如图，直角梯形 \(ABCD\) 与梯形 \(EFCD\) 全等，其中 \(AB \parallel CD \parallel EF\)，\(AD = AB = \frac{1}{2}CD = 1\)，且 \(ED \perp\) 平面 \(ABCD\)，点 \(G\) 是 \(CD\) 的中点.

(1) 求证：平面 \(BCF \parallel\) 平面 \(AEG\)；

(2)求平面 \(BCF\) 与平面 \(AEG\) 的距离.

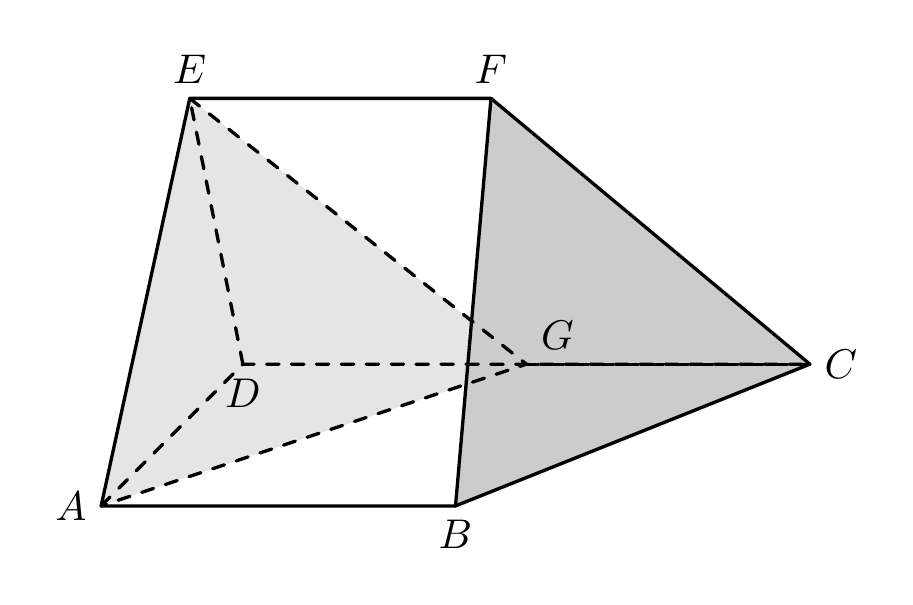
【解答】
18. （1）见解析 \quad （2）\(\frac{\sqrt{3}}{3}\)

【分析】(1) 由面面平行的判定定理，需证明 \(BF\)、\(BC\) 均平行于平面 \(AEG\) 即可；

(2) 利用等体积法，令 \(V_{C-AGE} = V_{E-ACG}\)，即可求出距离.

【详解】(1) \(\because AB \parallel CD\)，\(AB = \frac{1}{2}CD\)，\(G\) 是 \(CD\) 的中点，\(\therefore\) 四边形 \(ABCG\) 为平行四边形，\(\therefore BC \parallel AG\)，

又 \(\because AG \subset\) 平面 \(AEG\)，\(BC \not\subset\) 平面 \(AEG\)，\(\therefore BC \parallel\) 平面 \(AEG\)，

\(\because\) 直角梯形 \(ABCD\) 与梯形 \(EFCD\) 全等，\(EF \parallel CD \parallel AB\)，\(\therefore EF = AB\)，\(\therefore\) 四边形 \(ABFE\) 为平行四边形，\(\therefore BF \parallel AE\)，

又 \(\because AE \subset\) 平面 \(AEG\)，\(BF \not\subset\) 平面 \(AEG\)，\(\therefore BF \parallel\) 平面 \(AEG\)，

\(\because BF \cap BC = B\)，\(\therefore\) 平面 \(BCF \parallel\) 平面 \(AGE\)；

(2) 设点 \(C\) 到平面 \(AGE\) 的距离为 \(d\)，易知 \(AE = EG = AG = \sqrt{2}\)，

由 \(V_{C-AGE} = V_{E-ACG}\)，得
\[
\frac{1}{3} \times \frac{1}{2} \times AE^2 \times \sin60^\circ \times d = \frac{1}{3} \times \frac{1}{2} \times CG \times AD \times DE,
\]
即
\[
d = \frac{CG \times AD \times DE}{AE^2 \times \sin60^\circ} = \frac{\sqrt{3}}{3},
\]

\(\because\) 平面 \(BCF \parallel\) 平面 \(AGE\)，\(\therefore\) 平面 \(BCF\) 与平面 \(AGE\) 间的距离为 \(\frac{\sqrt{3}}{3}\).